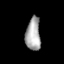
Tissue: lung
Cell type: T cells
Senescence score: 0.2279
Nuclear area (px): 471
Mean DAPI intensity: 170.408